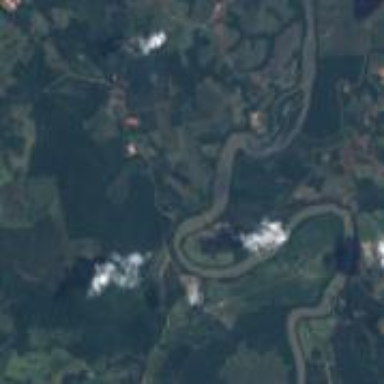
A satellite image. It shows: River flowing through natural landscape.